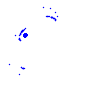
Particle: pion